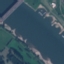
Land use / land cover: River